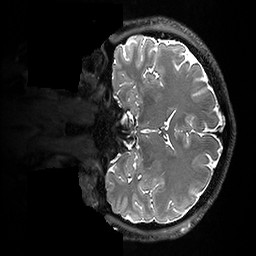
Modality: T2w
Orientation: coronal
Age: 43
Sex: male
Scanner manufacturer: ge
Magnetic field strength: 3 T
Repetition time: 3.202 s
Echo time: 0.05892 s